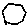
Label: hexagon